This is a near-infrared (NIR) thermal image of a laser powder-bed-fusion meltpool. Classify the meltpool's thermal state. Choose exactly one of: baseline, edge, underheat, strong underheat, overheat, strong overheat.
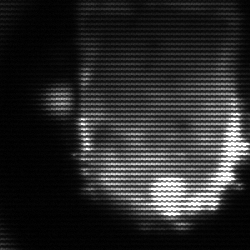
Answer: baseline